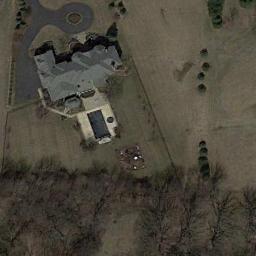
Label: residential